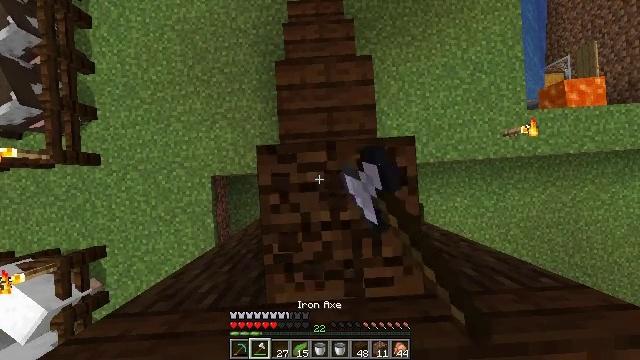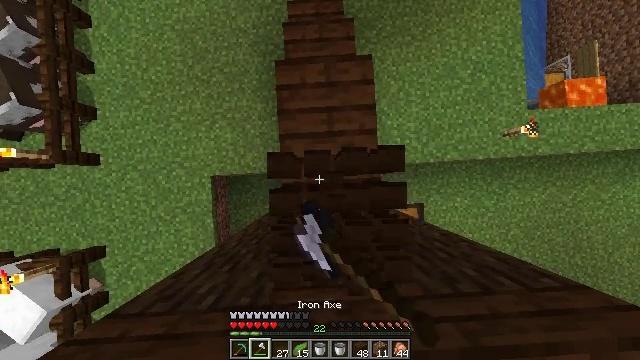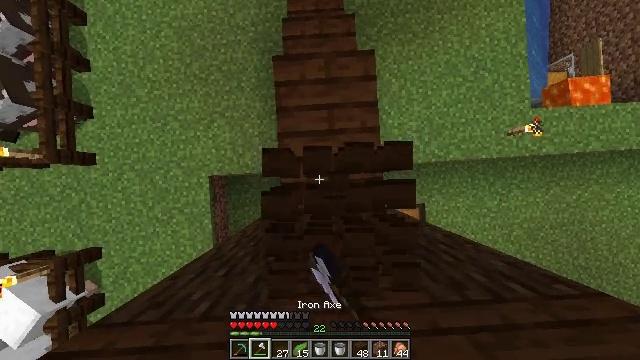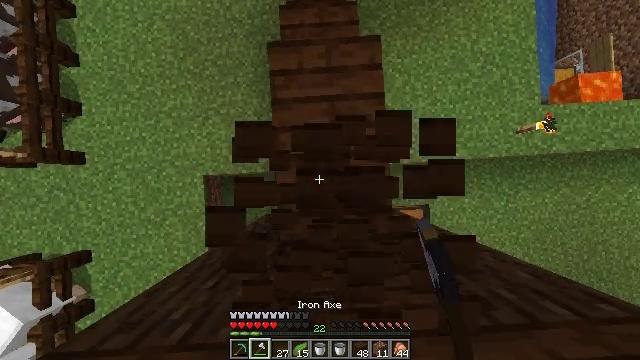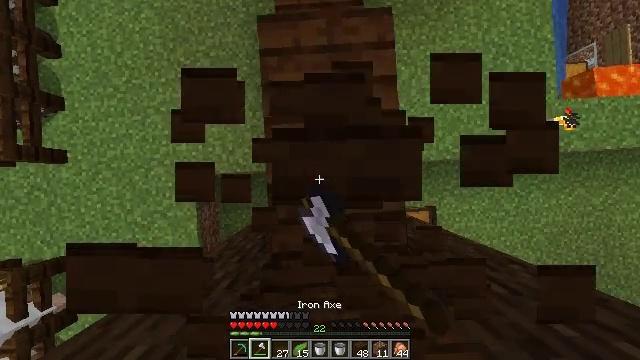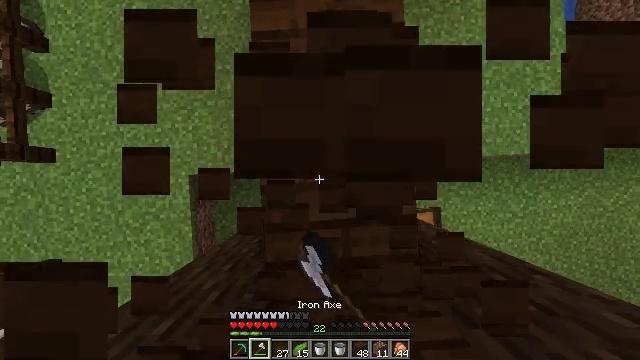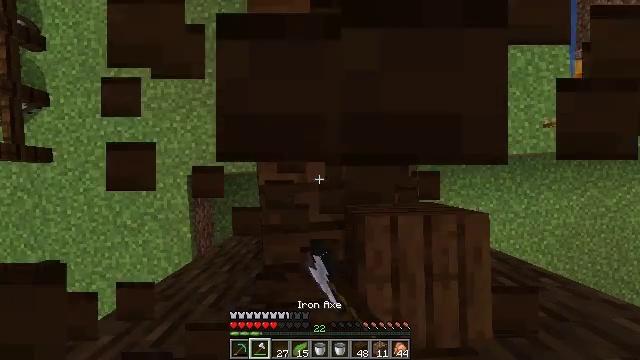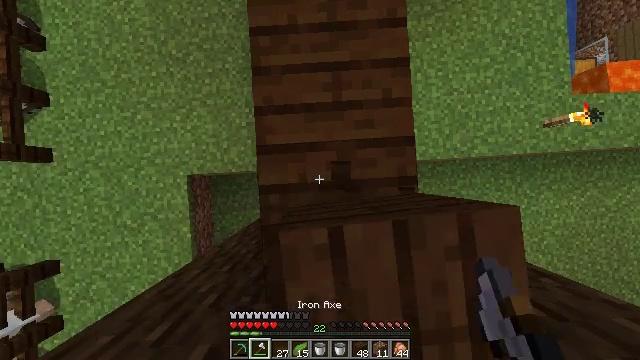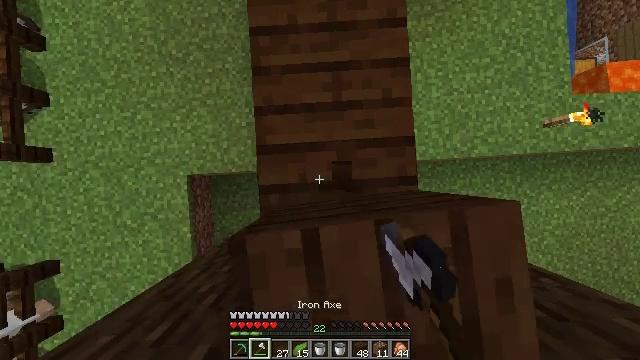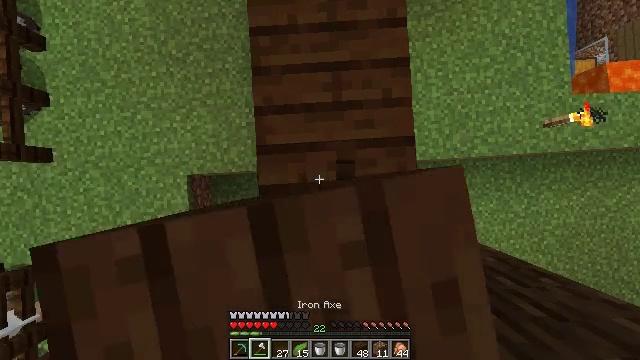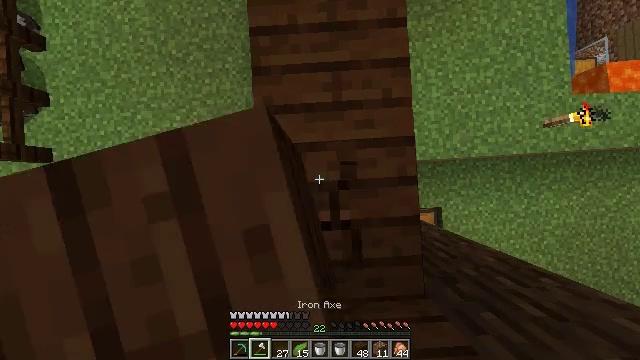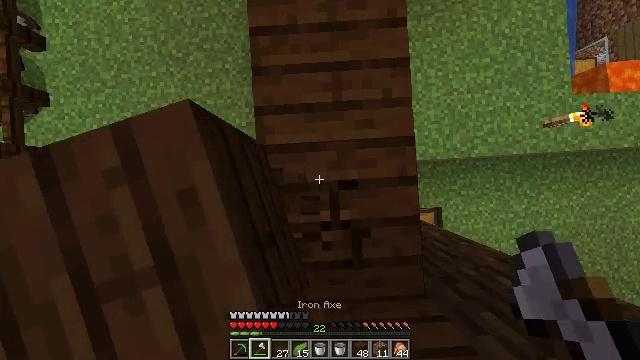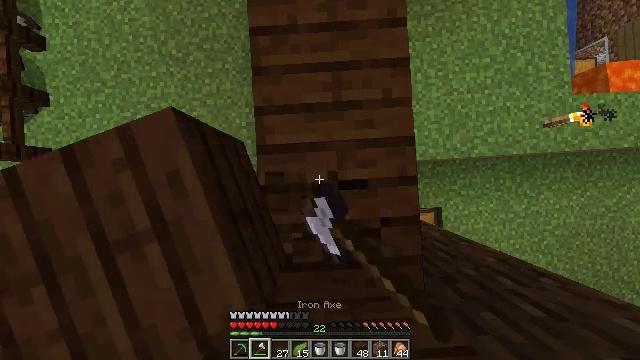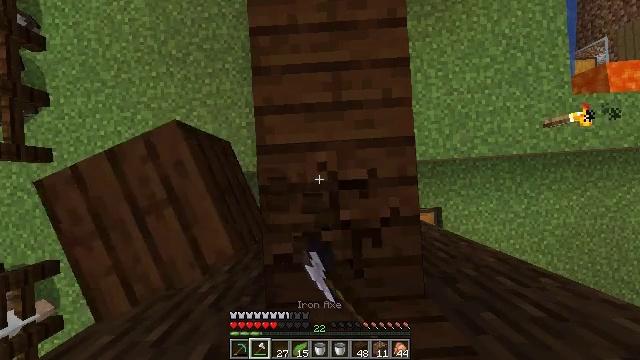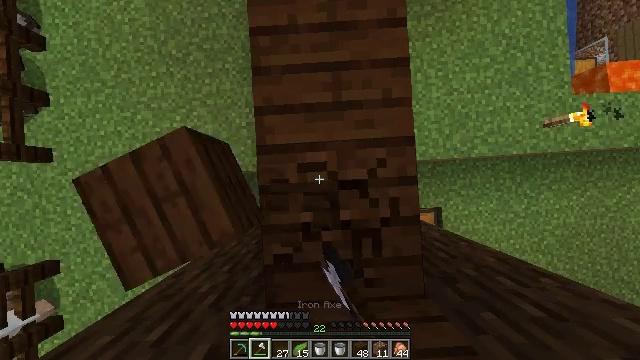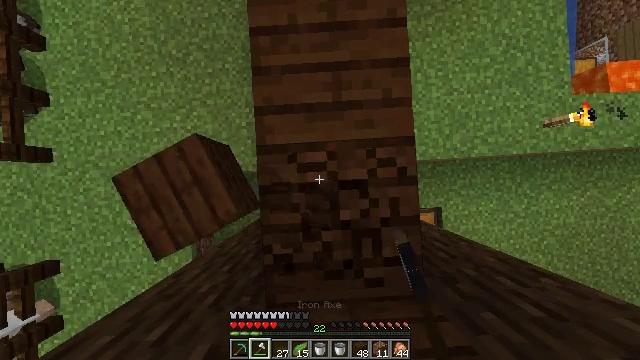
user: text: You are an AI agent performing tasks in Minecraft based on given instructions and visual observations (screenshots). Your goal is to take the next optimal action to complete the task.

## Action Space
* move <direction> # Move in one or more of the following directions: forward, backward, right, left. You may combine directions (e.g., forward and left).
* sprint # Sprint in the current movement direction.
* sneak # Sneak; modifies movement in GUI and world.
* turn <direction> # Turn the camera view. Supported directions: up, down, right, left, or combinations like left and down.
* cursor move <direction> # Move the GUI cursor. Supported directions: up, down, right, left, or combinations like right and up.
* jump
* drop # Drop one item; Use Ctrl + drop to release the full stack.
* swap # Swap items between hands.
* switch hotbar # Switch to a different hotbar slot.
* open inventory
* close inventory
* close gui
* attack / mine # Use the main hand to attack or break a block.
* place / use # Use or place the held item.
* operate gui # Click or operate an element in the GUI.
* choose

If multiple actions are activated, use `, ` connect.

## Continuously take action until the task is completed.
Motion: motion action
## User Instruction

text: Break the existing dark oak planks.
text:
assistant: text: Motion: attack / mine
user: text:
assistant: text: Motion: attack / mine
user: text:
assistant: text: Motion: attack / mine
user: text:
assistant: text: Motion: attack / mine
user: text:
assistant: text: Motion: attack / mine
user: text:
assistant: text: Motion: attack / mine
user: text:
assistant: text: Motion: attack / mine
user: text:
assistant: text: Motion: attack / mine
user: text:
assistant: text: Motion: attack / mine
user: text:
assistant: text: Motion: attack / mine
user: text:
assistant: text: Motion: attack / mine
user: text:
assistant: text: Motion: attack / mine
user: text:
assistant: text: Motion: attack / mine
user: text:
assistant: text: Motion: attack / mine
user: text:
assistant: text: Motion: attack / mine
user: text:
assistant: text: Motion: attack / mine
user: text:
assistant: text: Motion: attack / mine
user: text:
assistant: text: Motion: attack / mine
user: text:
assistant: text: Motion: attack / mine
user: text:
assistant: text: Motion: attack / mine
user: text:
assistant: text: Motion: attack / mine
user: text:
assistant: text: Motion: turn up, attack / mine
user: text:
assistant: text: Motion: turn up, attack / mine
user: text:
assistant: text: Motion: turn up, attack / mine
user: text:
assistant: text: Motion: turn up, attack / mine
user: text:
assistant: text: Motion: turn up, attack / mine
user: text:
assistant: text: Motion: turn up, attack / mine
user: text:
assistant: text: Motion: turn up, attack / mine
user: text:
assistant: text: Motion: attack / mine
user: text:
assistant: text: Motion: attack / mine